Question: In the code below, I've assigned a color (as a numerical value, not a color name) to a node based on vertex coloring rules. Subsequently, I plot the graph and display the colors. Last, I print the associated numerical color to the node. However, I want to actually print the "name" of the color that is shown in the plot. How can I convert the color number to a color name?
1. Assign colors to nodes based on vertex coloring rules
'''
%matplotlib inline
import networkx as nx
import matplotlib.pyplot as plt
import numpy as np
# get the maximum vertex degree
max_deg = max(G.degree())
max_deg = max_deg[1]
print('maximum degree = {}'.format(max_deg))
# Create the set of possible colors.
num_colors = max_deg+1
colors = set(range(num_colors))
# We'll store the color of each node as an integer property called 'color'. Start by initializing
# all the colors to -1 (meaning not yet colored)
for v in complete_graph.nodes():
complete_graph.nodes[v]['color'] = -1
# loop over all nodes
for v in complete_graph.nodes():
print('processing node {}'.format(v))
# copy the possible colors
possible = colors.copy()
# find colors of neighbors
nbrs = set([complete_graph.nodes[w]['color'] for w in complete_graph.neighbors(v) if complete_graph.nodes[w]['color']!= -1])
# remove neighbor colors from the set of possible colors
possible -= nbrs
# pick a color for the current node
c = next(iter(possible))
print(' neighbor colors: ', nbrs)
print(' possible colors: ', possible)
print(' selected color: ', c)
#update the color
complete_graph.nodes[v]['color'] = c
'''
Example output for a complete graph with 9 nodes (only Node 0 is printed below):
'''
processing node 0
neighbor colors: set()
possible colors: {0, 1, 2, 3, 4, 5, 6, 7, 8, 9}
selected color: 0
'''
1. Plot the complete graph and color the vertices based on the assigned color numbers
'''
plt.figure(figsize=(5,5))
nx.draw(complete_graph,pos,node_color=[d['color'] for v,d in complete_graph.nodes(data=True)],width=2,cmap=plt.cm.Set3)
'''
Output:

1. Print node and associated color number
'''
print(complete_graph.nodes(data=True))
[(0, {'color': 0}), (1, {'color': 1}), (2, {'color': 2}), (3, {'color': 3}), (4, {'color': 4}), (5, {'color': 5}), (6, {'color': 6}), (7, {'color': 7}), (8, {'color': 8}), (9, {'color': 9})]
'''
I would prefer it to read:'{'color': Green)'
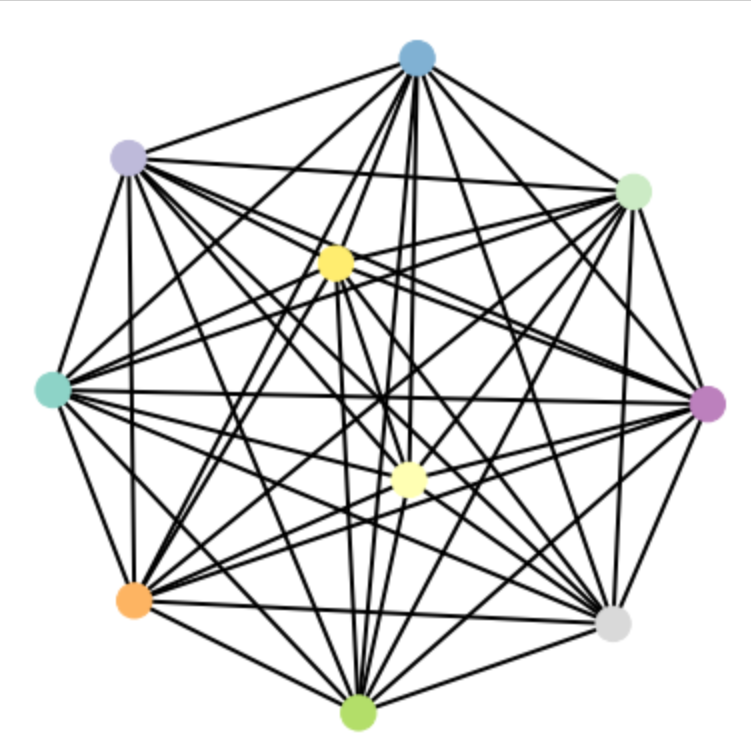
Answer: Well first the you solve that issue just modifying one line, the in wich you declare the colors.
'''
colors = set(range(num_colors))
'''
to this line instead
'''
colors = {'red', 'blue', 'green'}
'''
I imagine that this is not what you want, given that you may want to get the "human"(to say it in a way) representation of the colors or maybe the RGB of this colors. But here's the problem that I found, when we use 'nx.draw' to represent the node, and pass it the 'nodes_color' parameter, internally it uses matplotlib.scatter. Read this from the documentation:
> node_color (color or array of colors (default='#1f78b4')) - Node color. Can be a single
color or a sequence of colors with the same length as nodelist. Color can be string, or rgb
(or rgba) tuple of floats from 0-1.
So in a way that's out of my knowledge, uses to transform that numerics values into color.
So I only see two options, one you declare the colors explicitly like I said before, or second you find out how make that transformation.